Field crop: tomato
Growth stage: 1
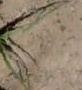
Species: cyperus